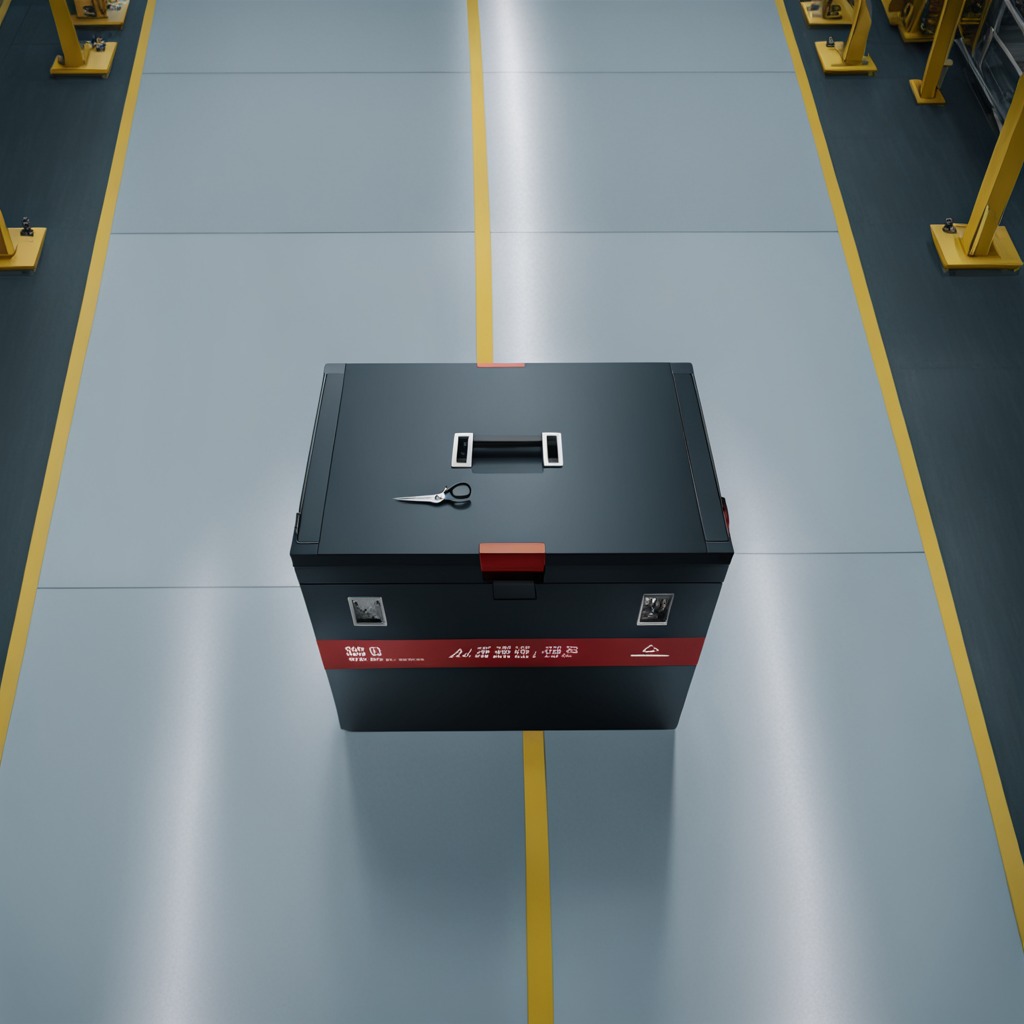
A scissor lying on a toolbox surface in an airplane hangar workshop.